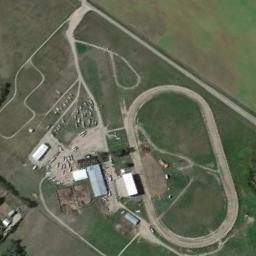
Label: ground_track_field